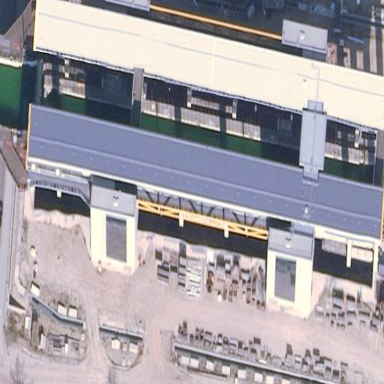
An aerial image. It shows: Industrial building.